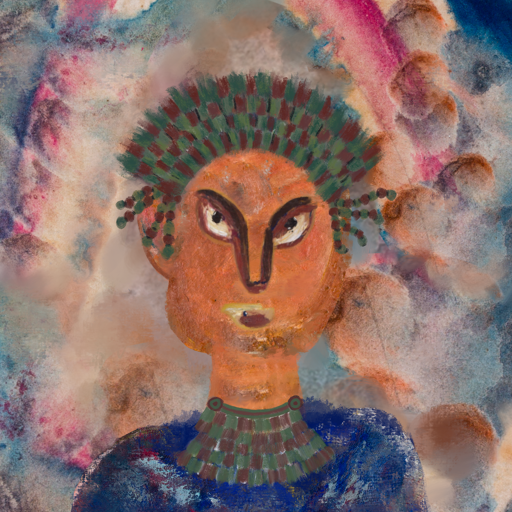
Background: Rupkatha, Head And Neck Front: Boggyland, Face Front: After_Raid, Bust: Irani, Hair Front: Blank, Head Accessory: After_Raid_Crown, Second Necklace: After_Raid, Necklace: Blank, Baby: Blank